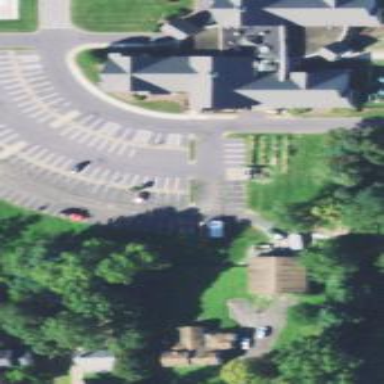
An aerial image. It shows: Parking space.